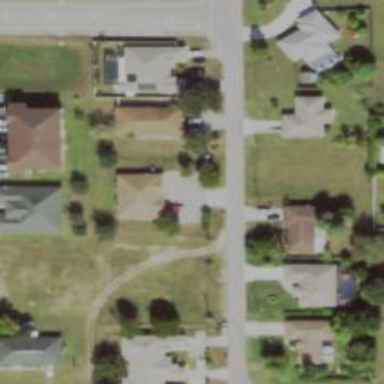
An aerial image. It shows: Residential road.